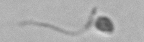
Label: Ophiaster